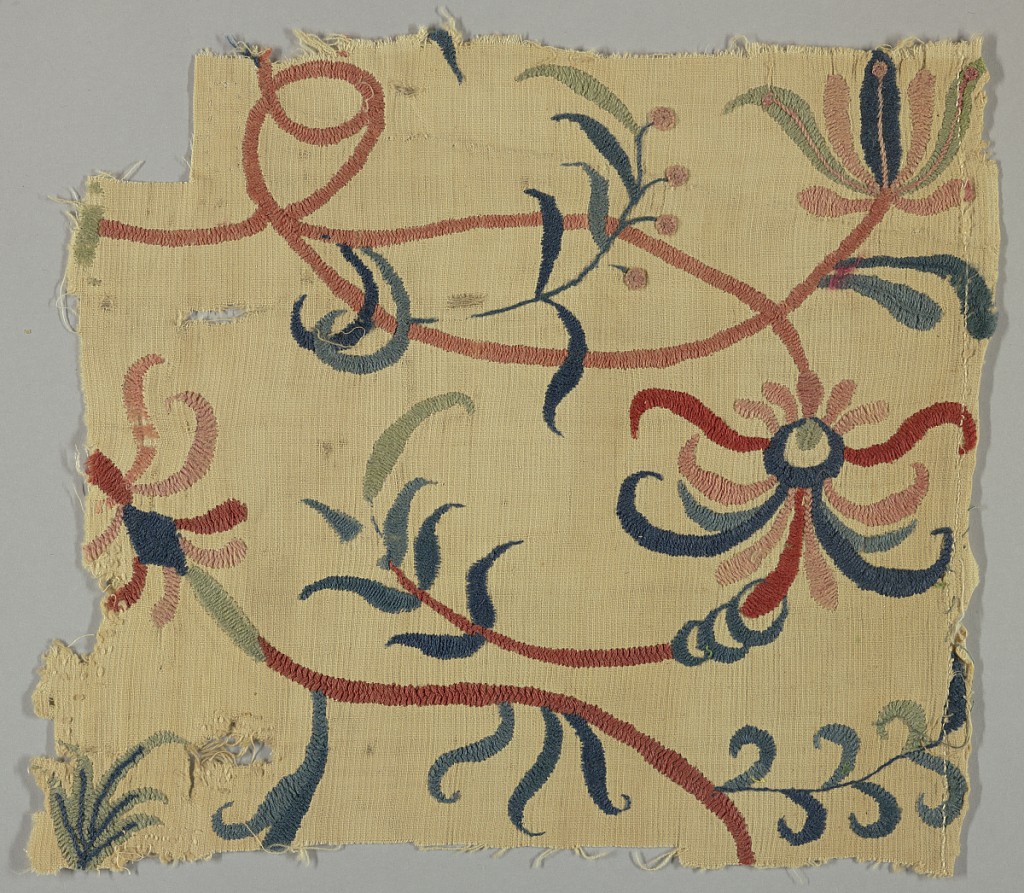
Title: Crewel wool fragment
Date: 18th–19th century
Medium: wool, cotton Technique: satin, stem and basket stitch embroidery
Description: Fragment of embroidery with linear flowing vine pattern worked in colored wools on natural colored cotton; pale green, pink, soft red and shades of blue worked in satin, stem and basket stitches.